Field crop: maize
Growth stage: 2
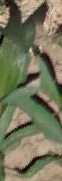
Species: maize